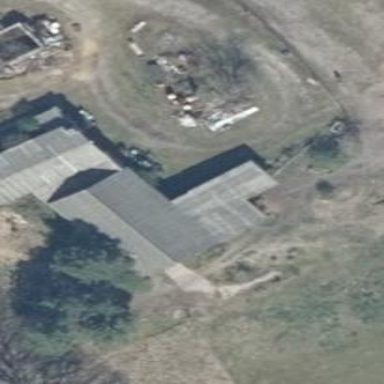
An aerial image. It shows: Building with gabled roof oriented along its structure. The roof is colored grey.